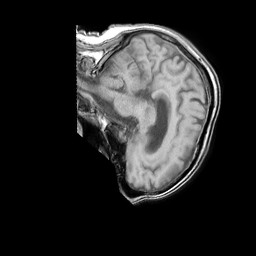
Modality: T1w
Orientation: sagittal
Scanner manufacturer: philips
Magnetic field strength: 1.5 T
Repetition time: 0.1875 s
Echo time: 0.001831 s